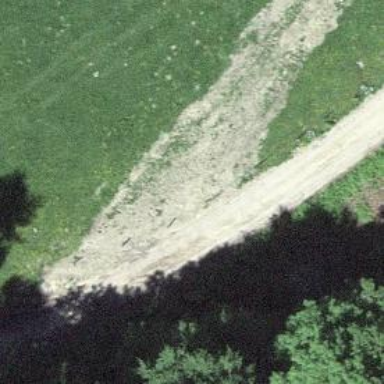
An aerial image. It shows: Track road with grade3 tracktype.